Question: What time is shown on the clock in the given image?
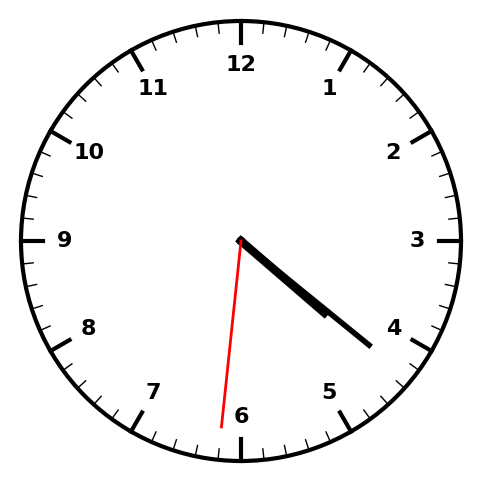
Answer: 04:21:31